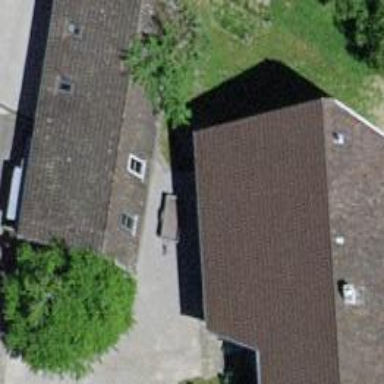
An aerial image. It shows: Garage.